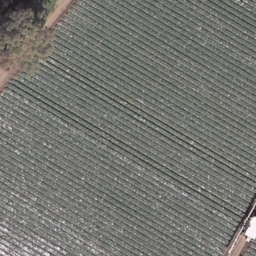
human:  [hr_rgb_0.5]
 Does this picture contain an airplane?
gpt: no

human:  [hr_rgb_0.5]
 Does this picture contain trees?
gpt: yes

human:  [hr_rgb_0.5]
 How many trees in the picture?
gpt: one

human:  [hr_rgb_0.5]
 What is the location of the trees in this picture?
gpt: top left corner